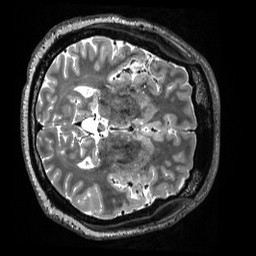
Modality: T2w
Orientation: axial
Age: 42
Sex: male
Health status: ill
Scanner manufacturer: siemens
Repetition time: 3.2 s
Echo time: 0.566 s